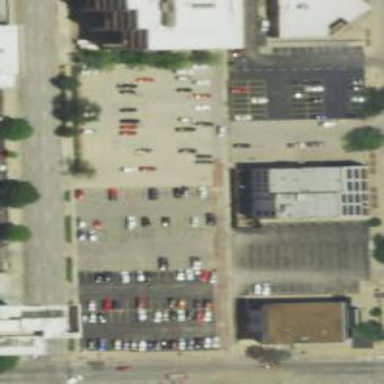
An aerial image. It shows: Commercial area.